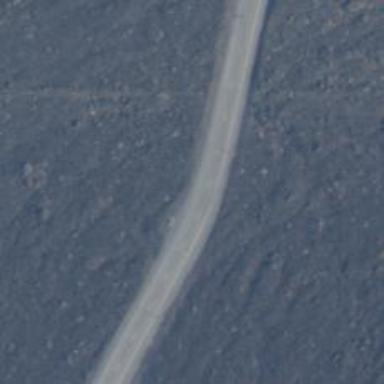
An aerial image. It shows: Smooth asphalt road in residential area.